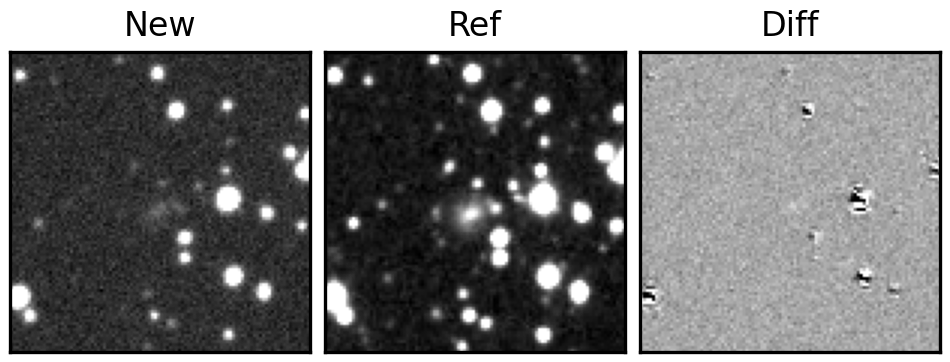
Label: real